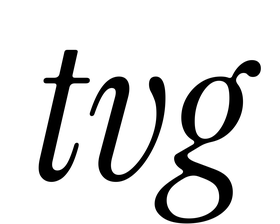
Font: InstrumentSerif-Italic